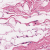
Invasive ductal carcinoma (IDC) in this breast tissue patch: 0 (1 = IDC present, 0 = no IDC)